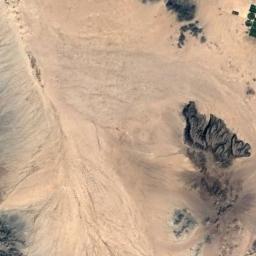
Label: desert